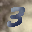
Label: 3